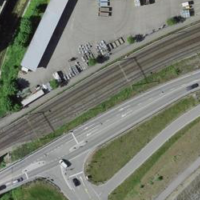
EUNIS habitat code: 55
Species observed at this site:
Prunus padus